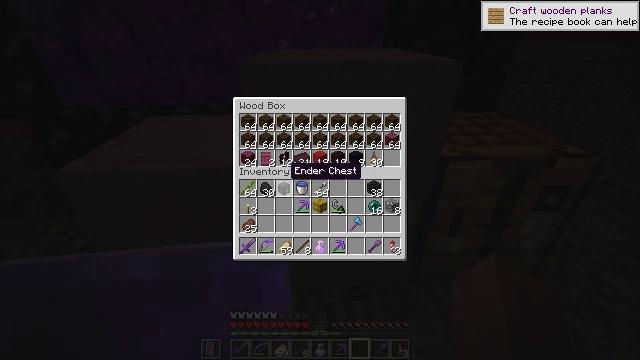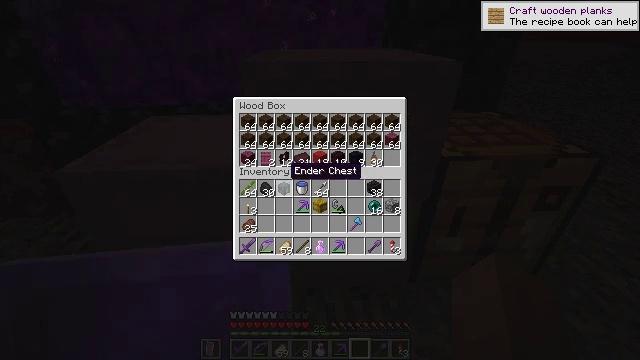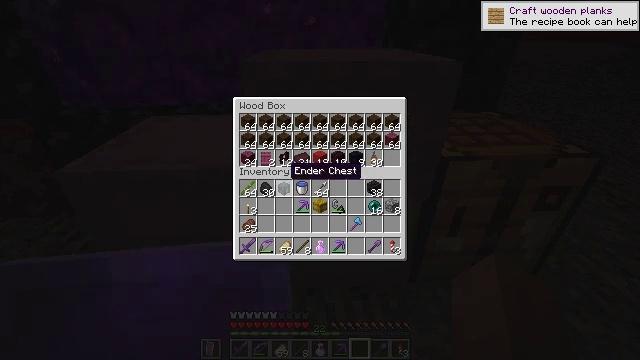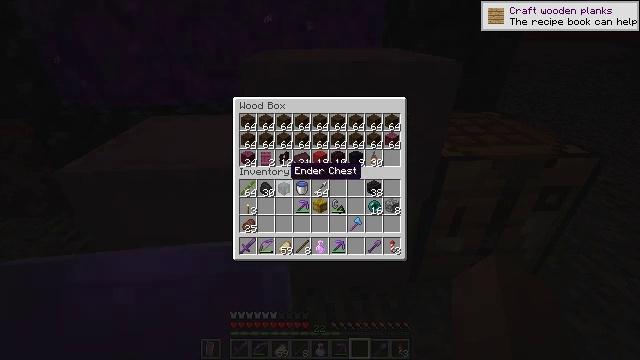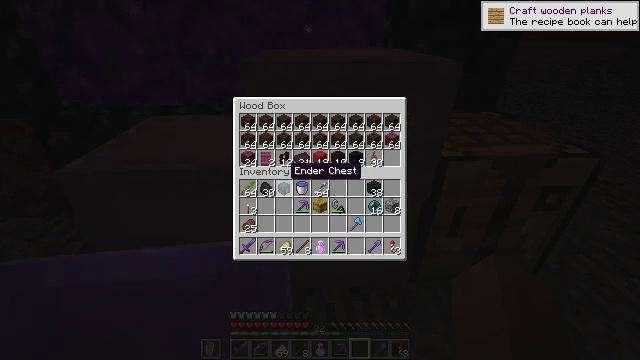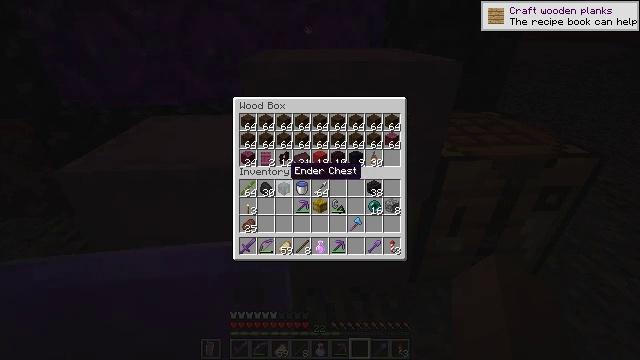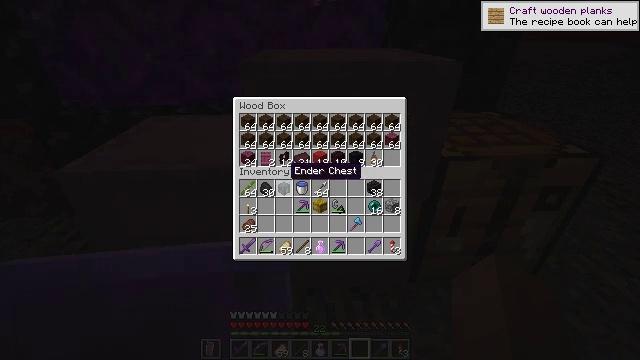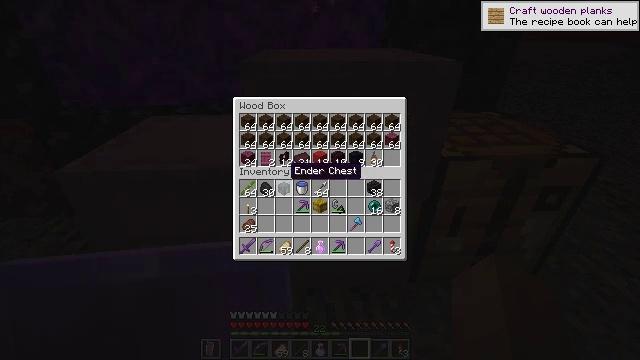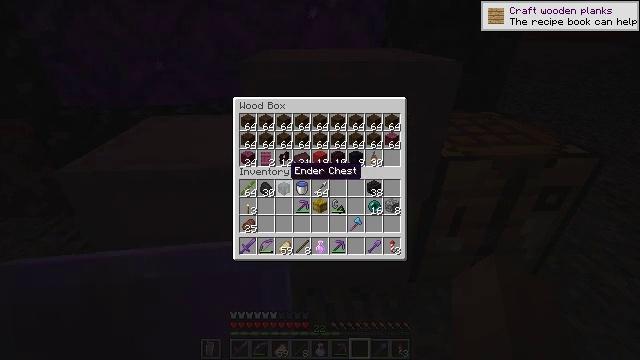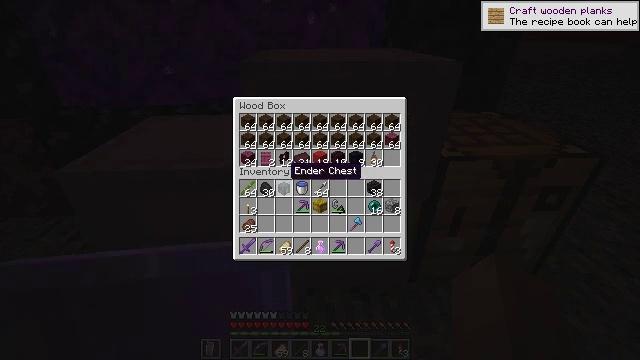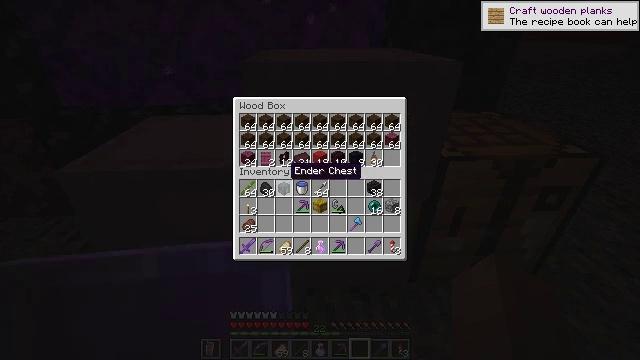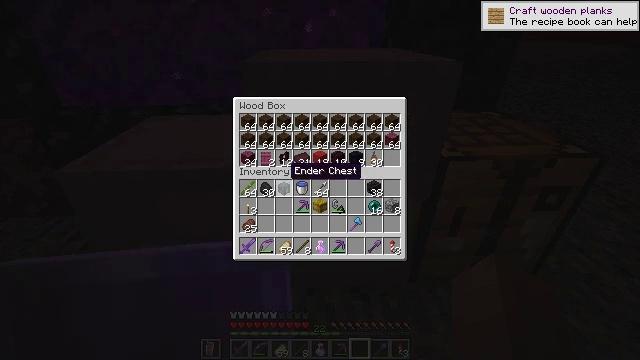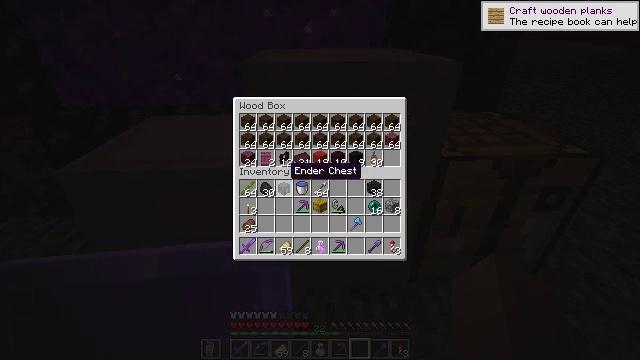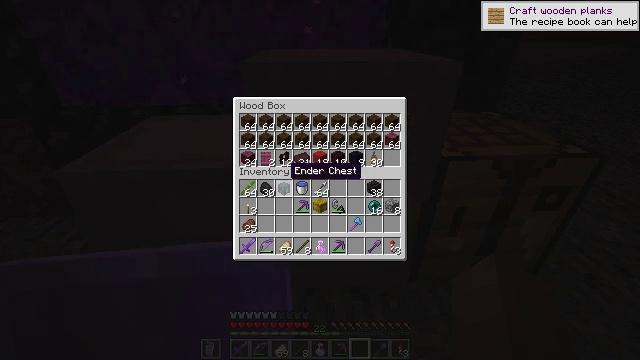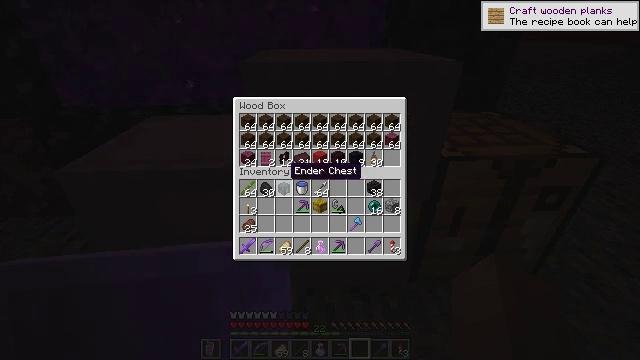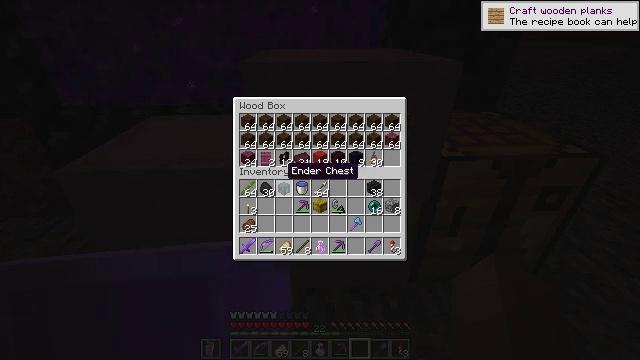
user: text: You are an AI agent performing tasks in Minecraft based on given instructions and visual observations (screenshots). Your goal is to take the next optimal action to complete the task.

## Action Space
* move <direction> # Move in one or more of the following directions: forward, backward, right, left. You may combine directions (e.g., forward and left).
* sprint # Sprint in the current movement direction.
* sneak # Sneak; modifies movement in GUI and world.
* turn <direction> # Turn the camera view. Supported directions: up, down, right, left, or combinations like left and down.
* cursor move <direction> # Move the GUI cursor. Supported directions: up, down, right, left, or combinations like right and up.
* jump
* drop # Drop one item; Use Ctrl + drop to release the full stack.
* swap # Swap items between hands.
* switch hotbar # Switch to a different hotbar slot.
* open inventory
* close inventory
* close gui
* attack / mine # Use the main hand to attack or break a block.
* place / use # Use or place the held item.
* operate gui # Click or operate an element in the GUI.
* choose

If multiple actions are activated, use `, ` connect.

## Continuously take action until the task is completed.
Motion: motion action
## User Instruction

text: Turn crimson stems into crimson planks in your inventory.
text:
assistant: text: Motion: no_op
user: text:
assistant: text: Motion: no_op
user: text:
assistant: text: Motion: no_op
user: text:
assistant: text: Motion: no_op
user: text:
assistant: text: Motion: no_op
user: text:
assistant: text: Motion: no_op
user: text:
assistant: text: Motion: no_op
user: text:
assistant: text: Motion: no_op
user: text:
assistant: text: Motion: no_op
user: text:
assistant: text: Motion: no_op
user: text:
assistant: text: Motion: no_op
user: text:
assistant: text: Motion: no_op
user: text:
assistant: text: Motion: no_op
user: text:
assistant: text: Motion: no_op
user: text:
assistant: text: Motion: no_op
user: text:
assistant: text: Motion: turn left
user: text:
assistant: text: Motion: no_op
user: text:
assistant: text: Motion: no_op
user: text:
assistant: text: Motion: no_op
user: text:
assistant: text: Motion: no_op
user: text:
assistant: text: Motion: no_op
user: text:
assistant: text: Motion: no_op
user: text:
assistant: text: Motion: no_op
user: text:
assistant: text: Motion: no_op
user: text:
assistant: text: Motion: no_op
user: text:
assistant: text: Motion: no_op
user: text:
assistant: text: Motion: no_op
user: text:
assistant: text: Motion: no_op
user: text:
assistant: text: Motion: no_op
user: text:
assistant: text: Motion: no_op